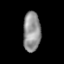
Tissue: lung
Cell type: Epithelial cells
Senescence score: 0.1915
Nuclear area (px): 675
Mean DAPI intensity: 145.877